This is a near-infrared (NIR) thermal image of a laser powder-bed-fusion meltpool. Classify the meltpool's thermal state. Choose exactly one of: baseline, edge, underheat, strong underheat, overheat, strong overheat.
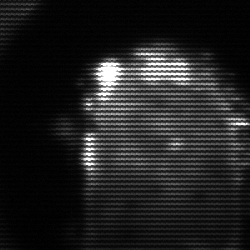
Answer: baseline